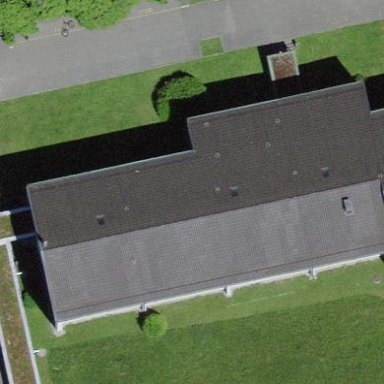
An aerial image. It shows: School building with gabled roof.